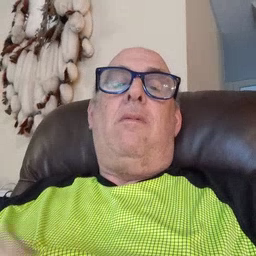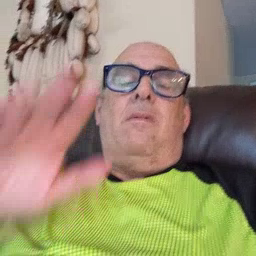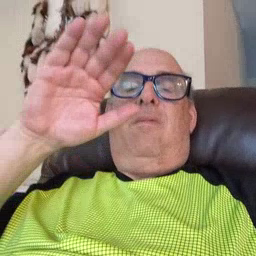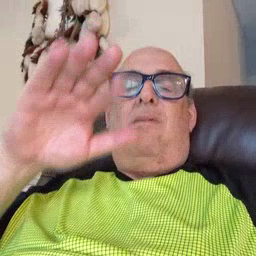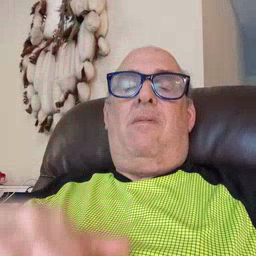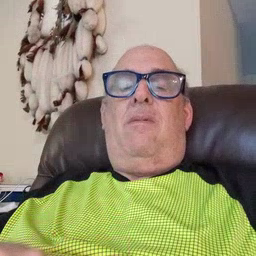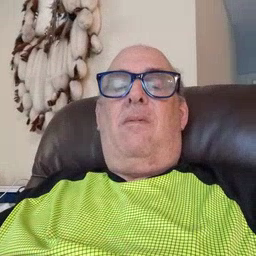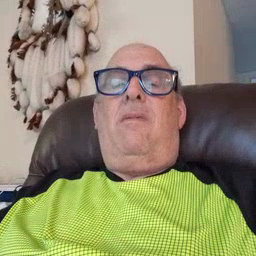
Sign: rain